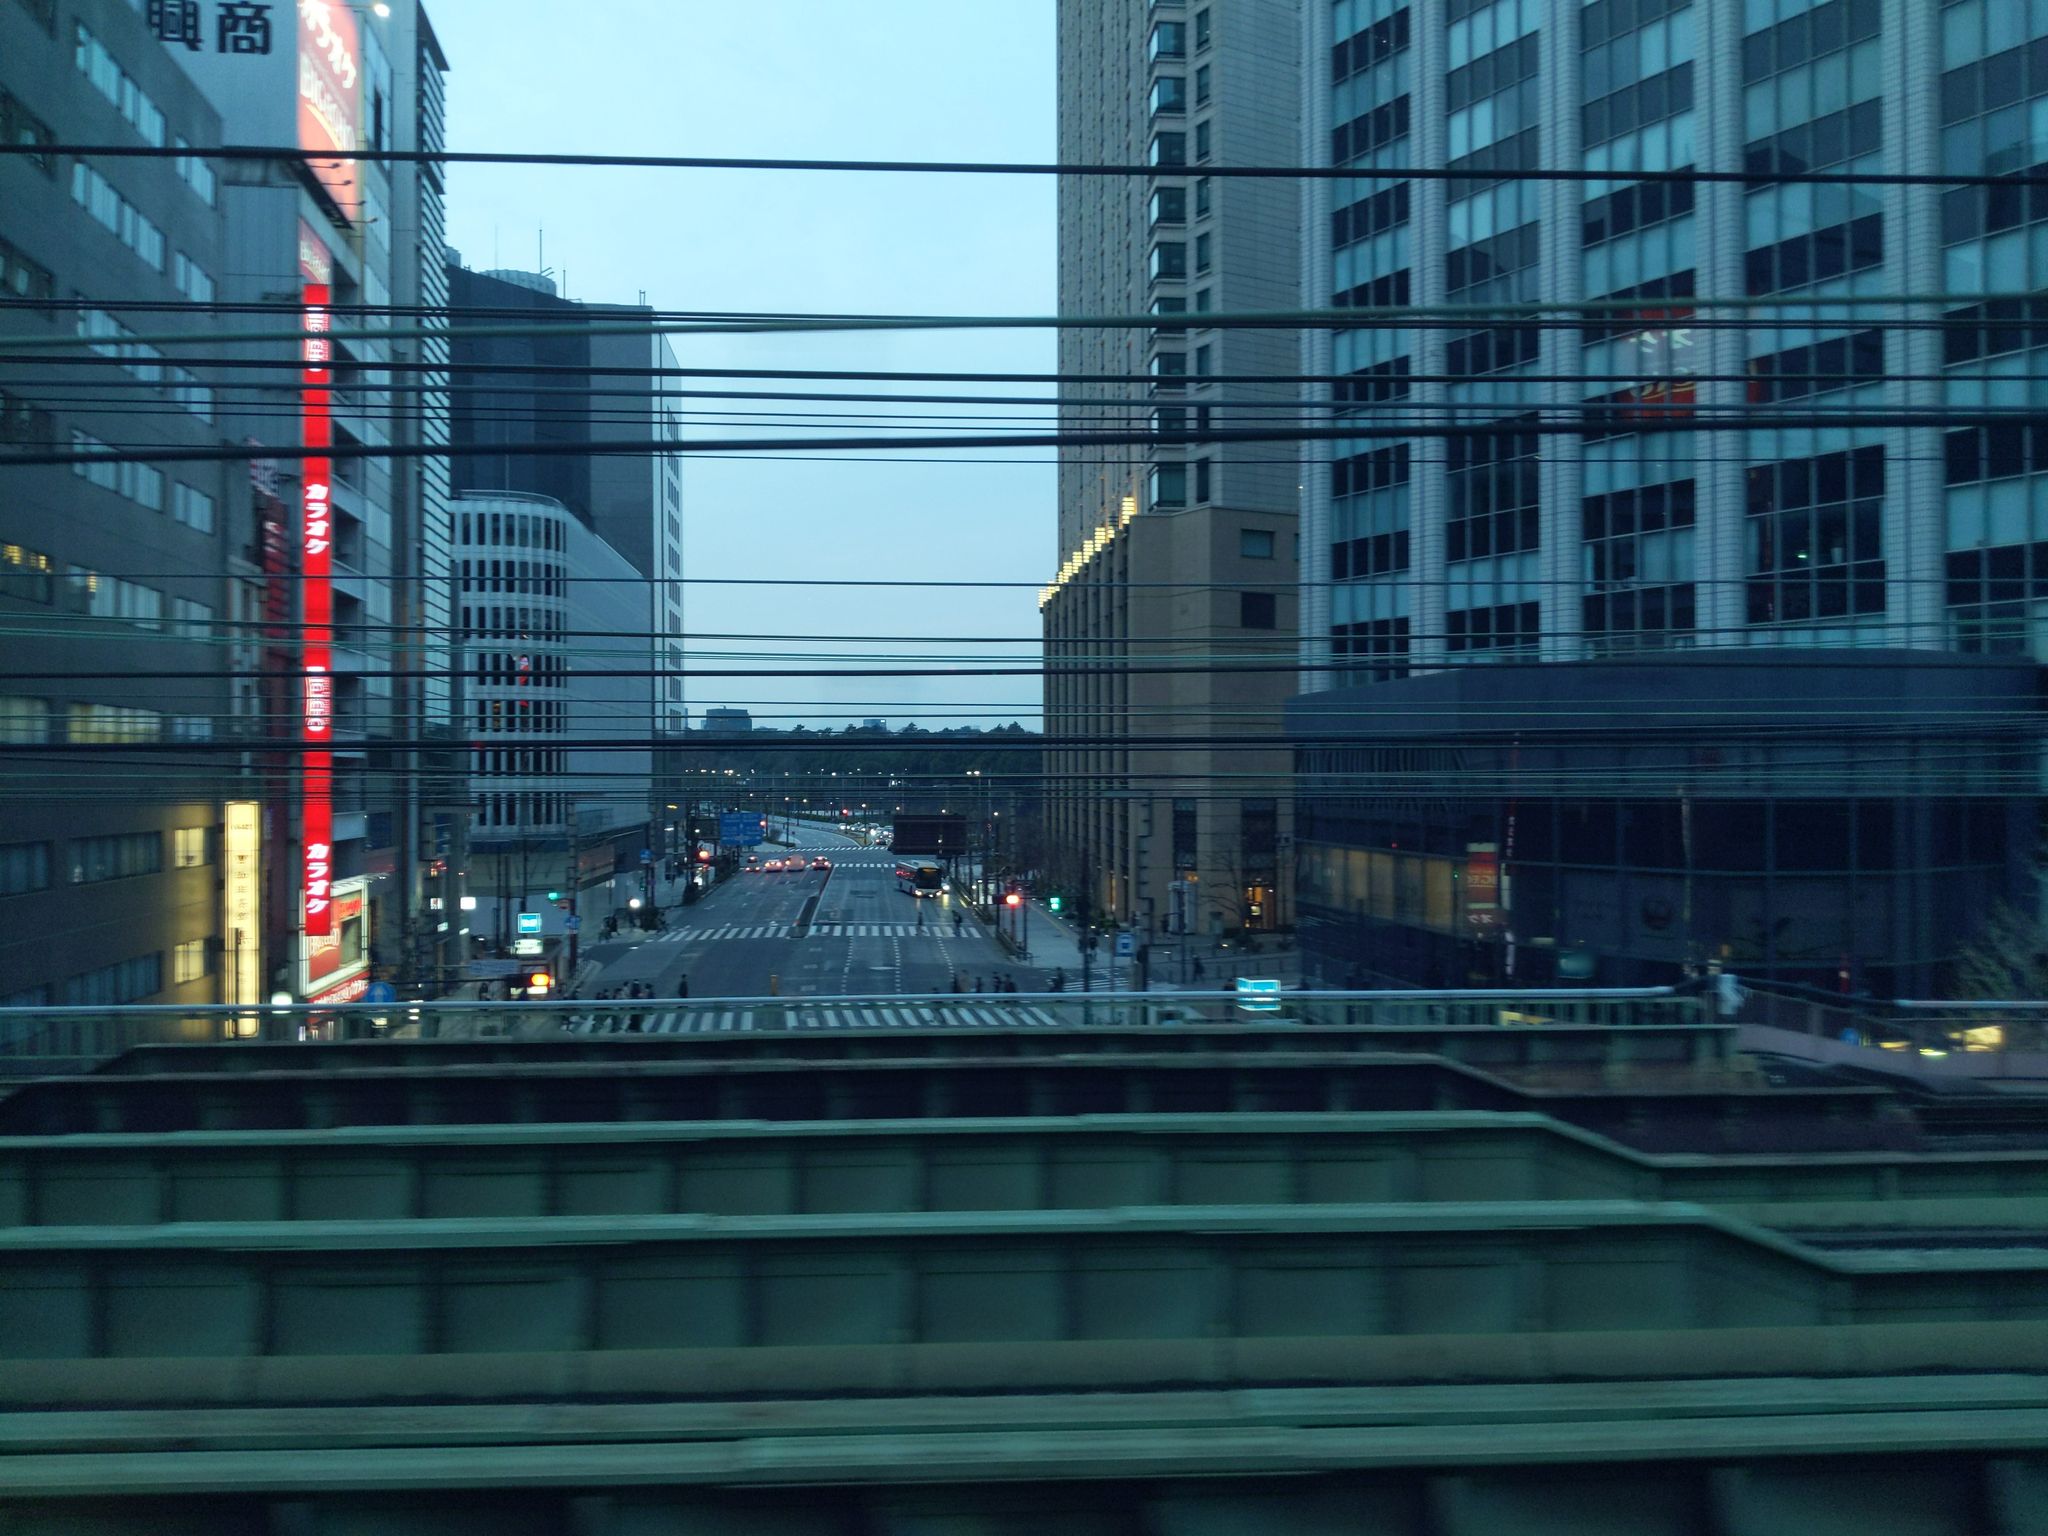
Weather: clear
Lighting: dusk/dawn
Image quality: good
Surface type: railway
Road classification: primary_link, primary
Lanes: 2
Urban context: urban centre
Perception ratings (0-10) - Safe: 0.89, Lively: 4.53, Beautiful: 2.93, Boring: 2.52, Depressing: 0.95, Wealthy: 5.69